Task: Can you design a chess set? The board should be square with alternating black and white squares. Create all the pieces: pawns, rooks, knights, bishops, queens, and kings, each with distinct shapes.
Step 281:
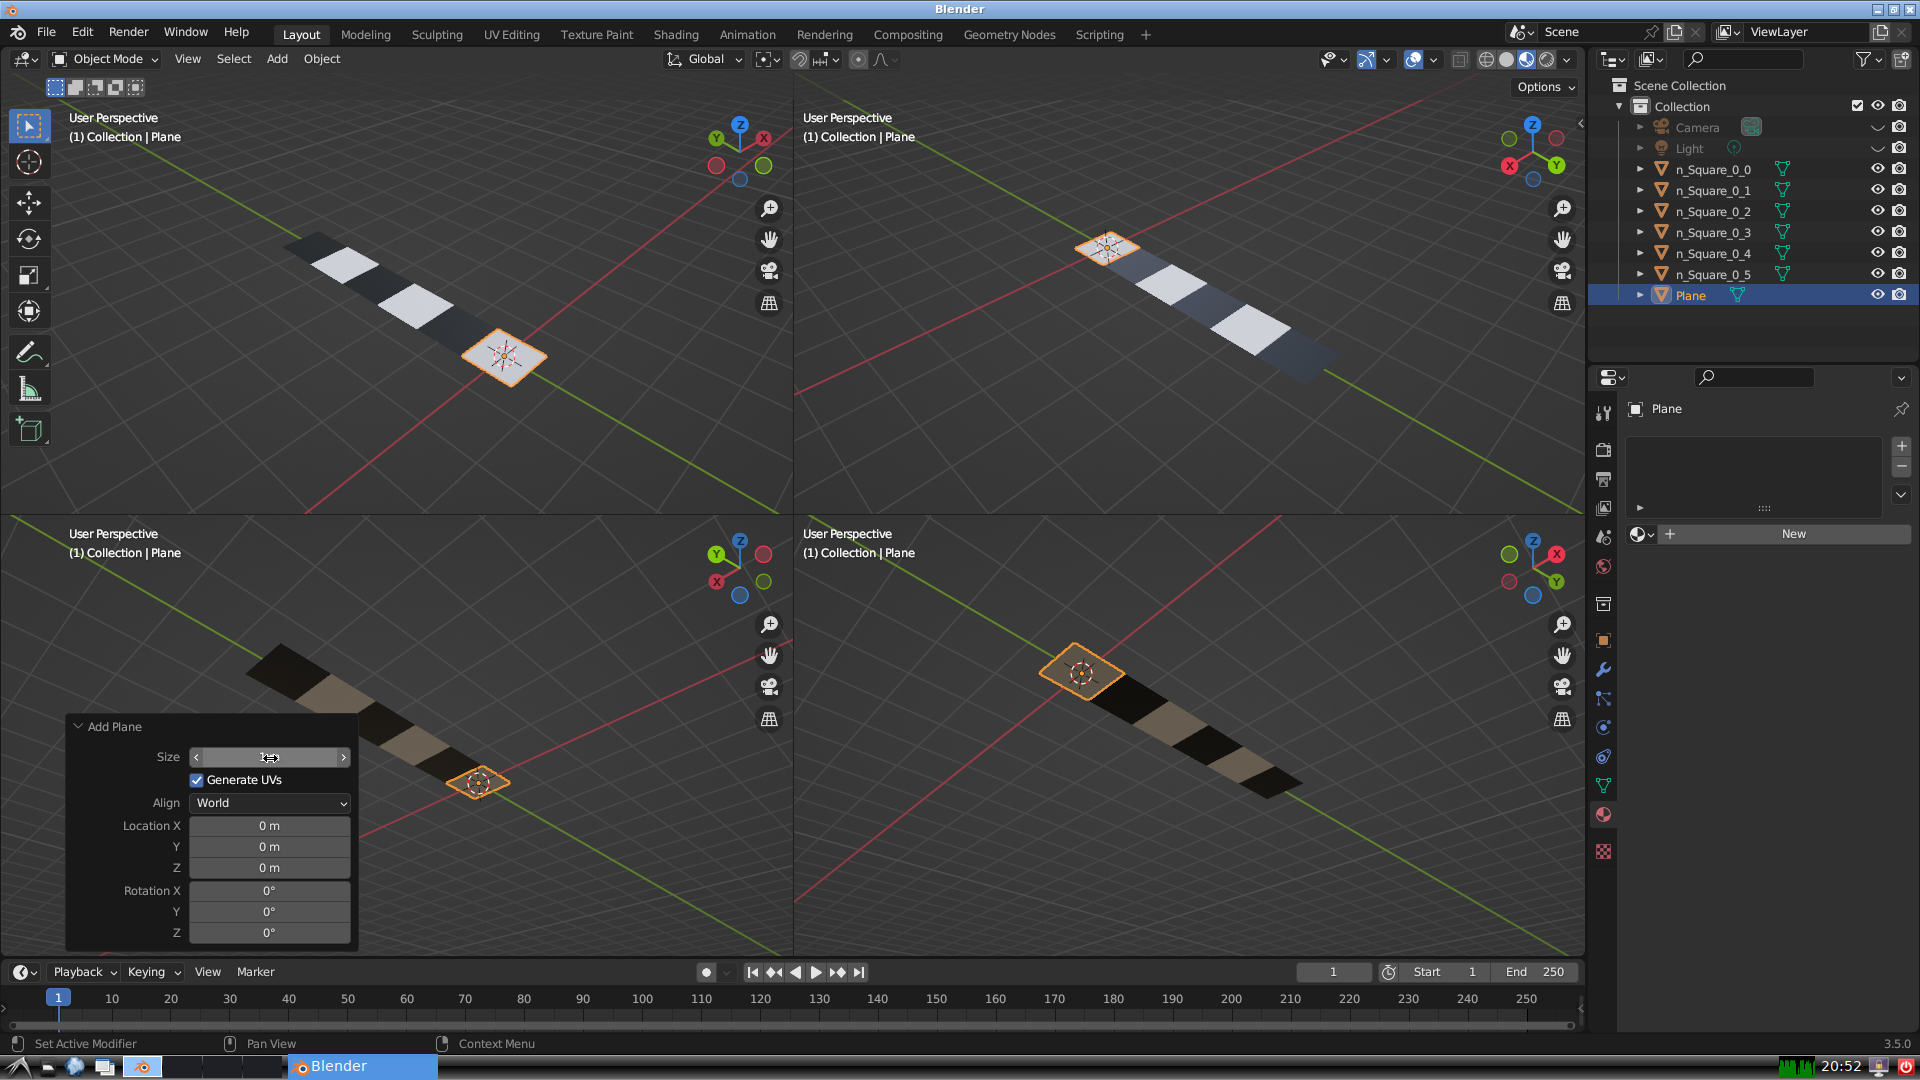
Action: click: no